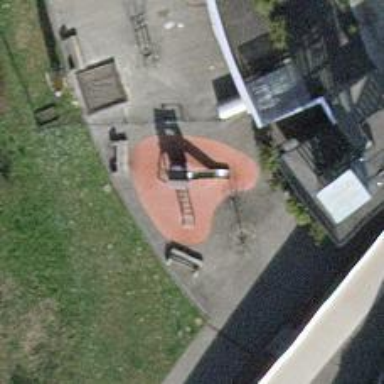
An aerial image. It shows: Playground area for leisure activities on the land.